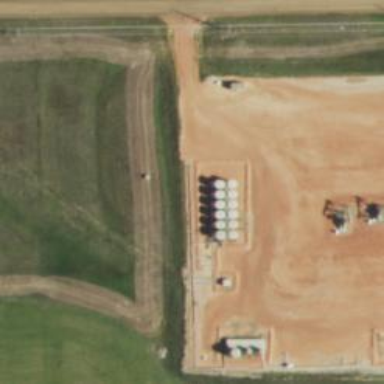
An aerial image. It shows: Storage tank with man-made structure.